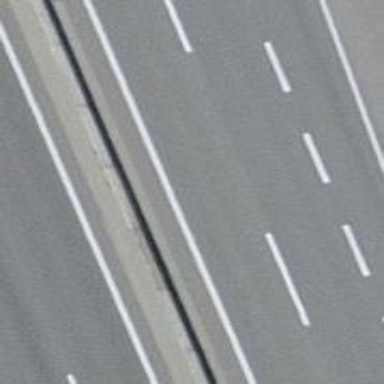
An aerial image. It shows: Motorway junction.